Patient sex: M
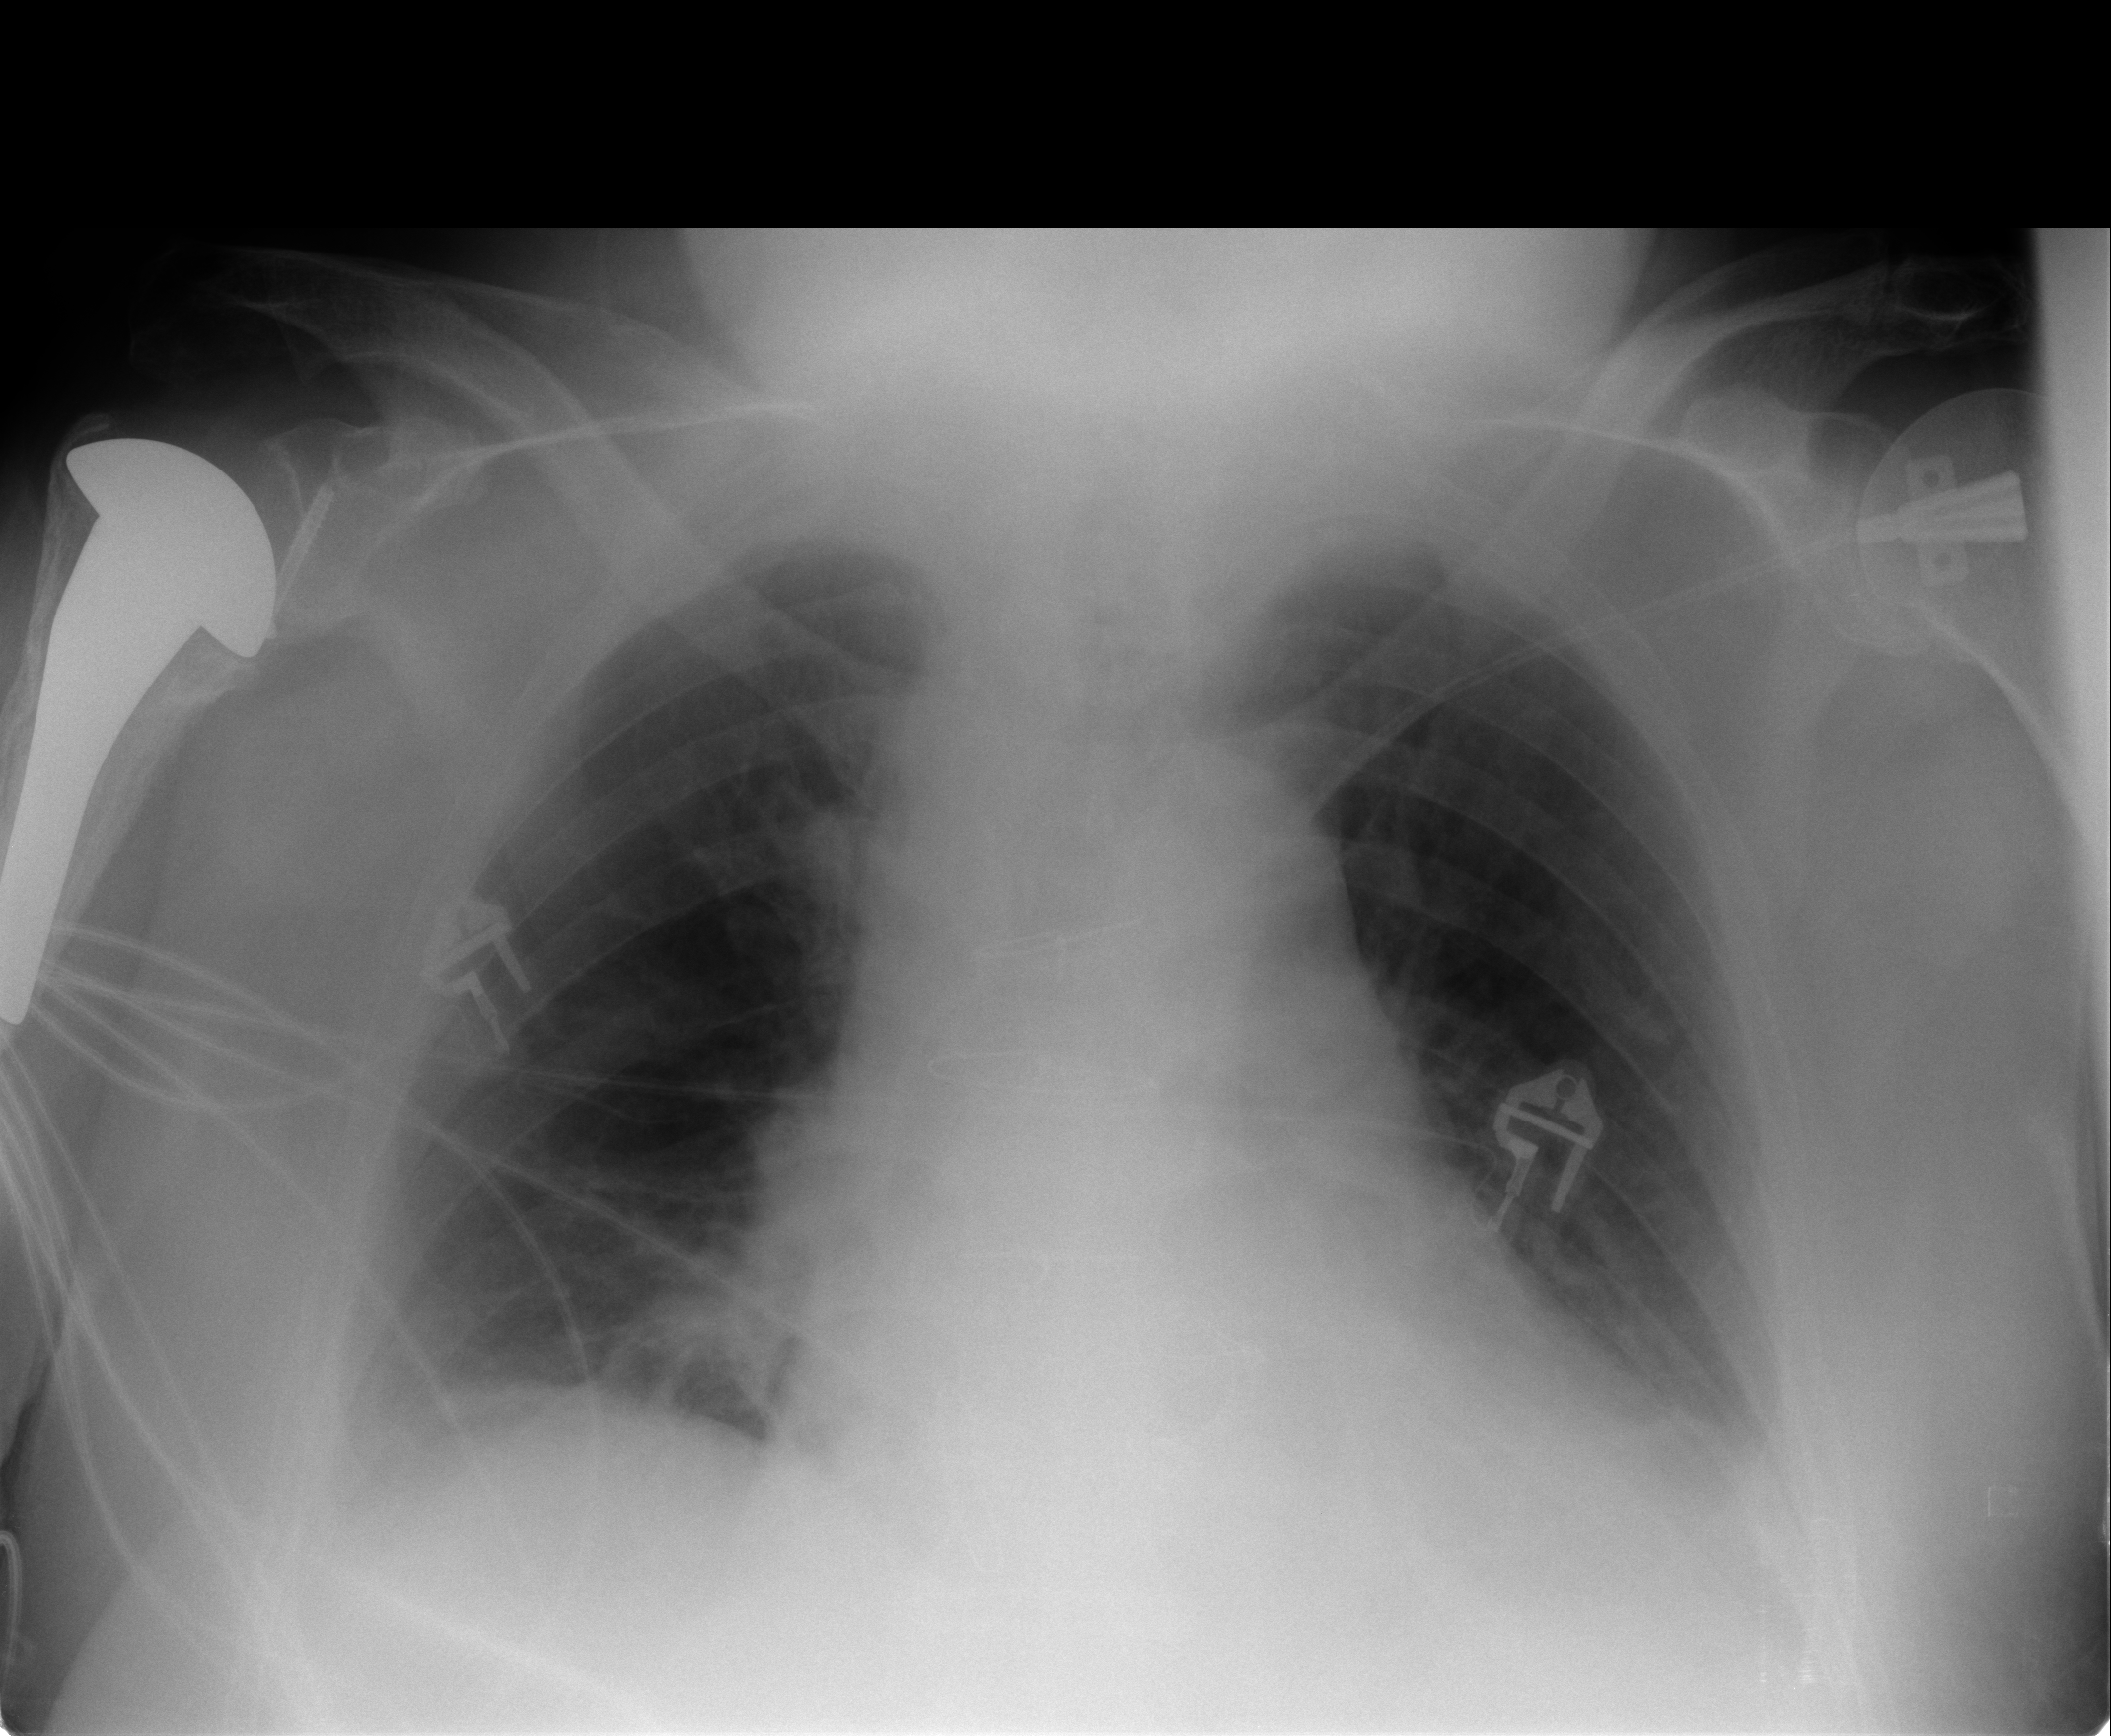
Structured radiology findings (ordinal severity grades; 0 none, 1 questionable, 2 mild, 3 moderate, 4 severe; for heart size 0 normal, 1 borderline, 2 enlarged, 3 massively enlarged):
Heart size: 2
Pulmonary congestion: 0
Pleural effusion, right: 2
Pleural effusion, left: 2
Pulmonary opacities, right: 0
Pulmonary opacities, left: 0
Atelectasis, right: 0
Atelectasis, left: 0